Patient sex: M
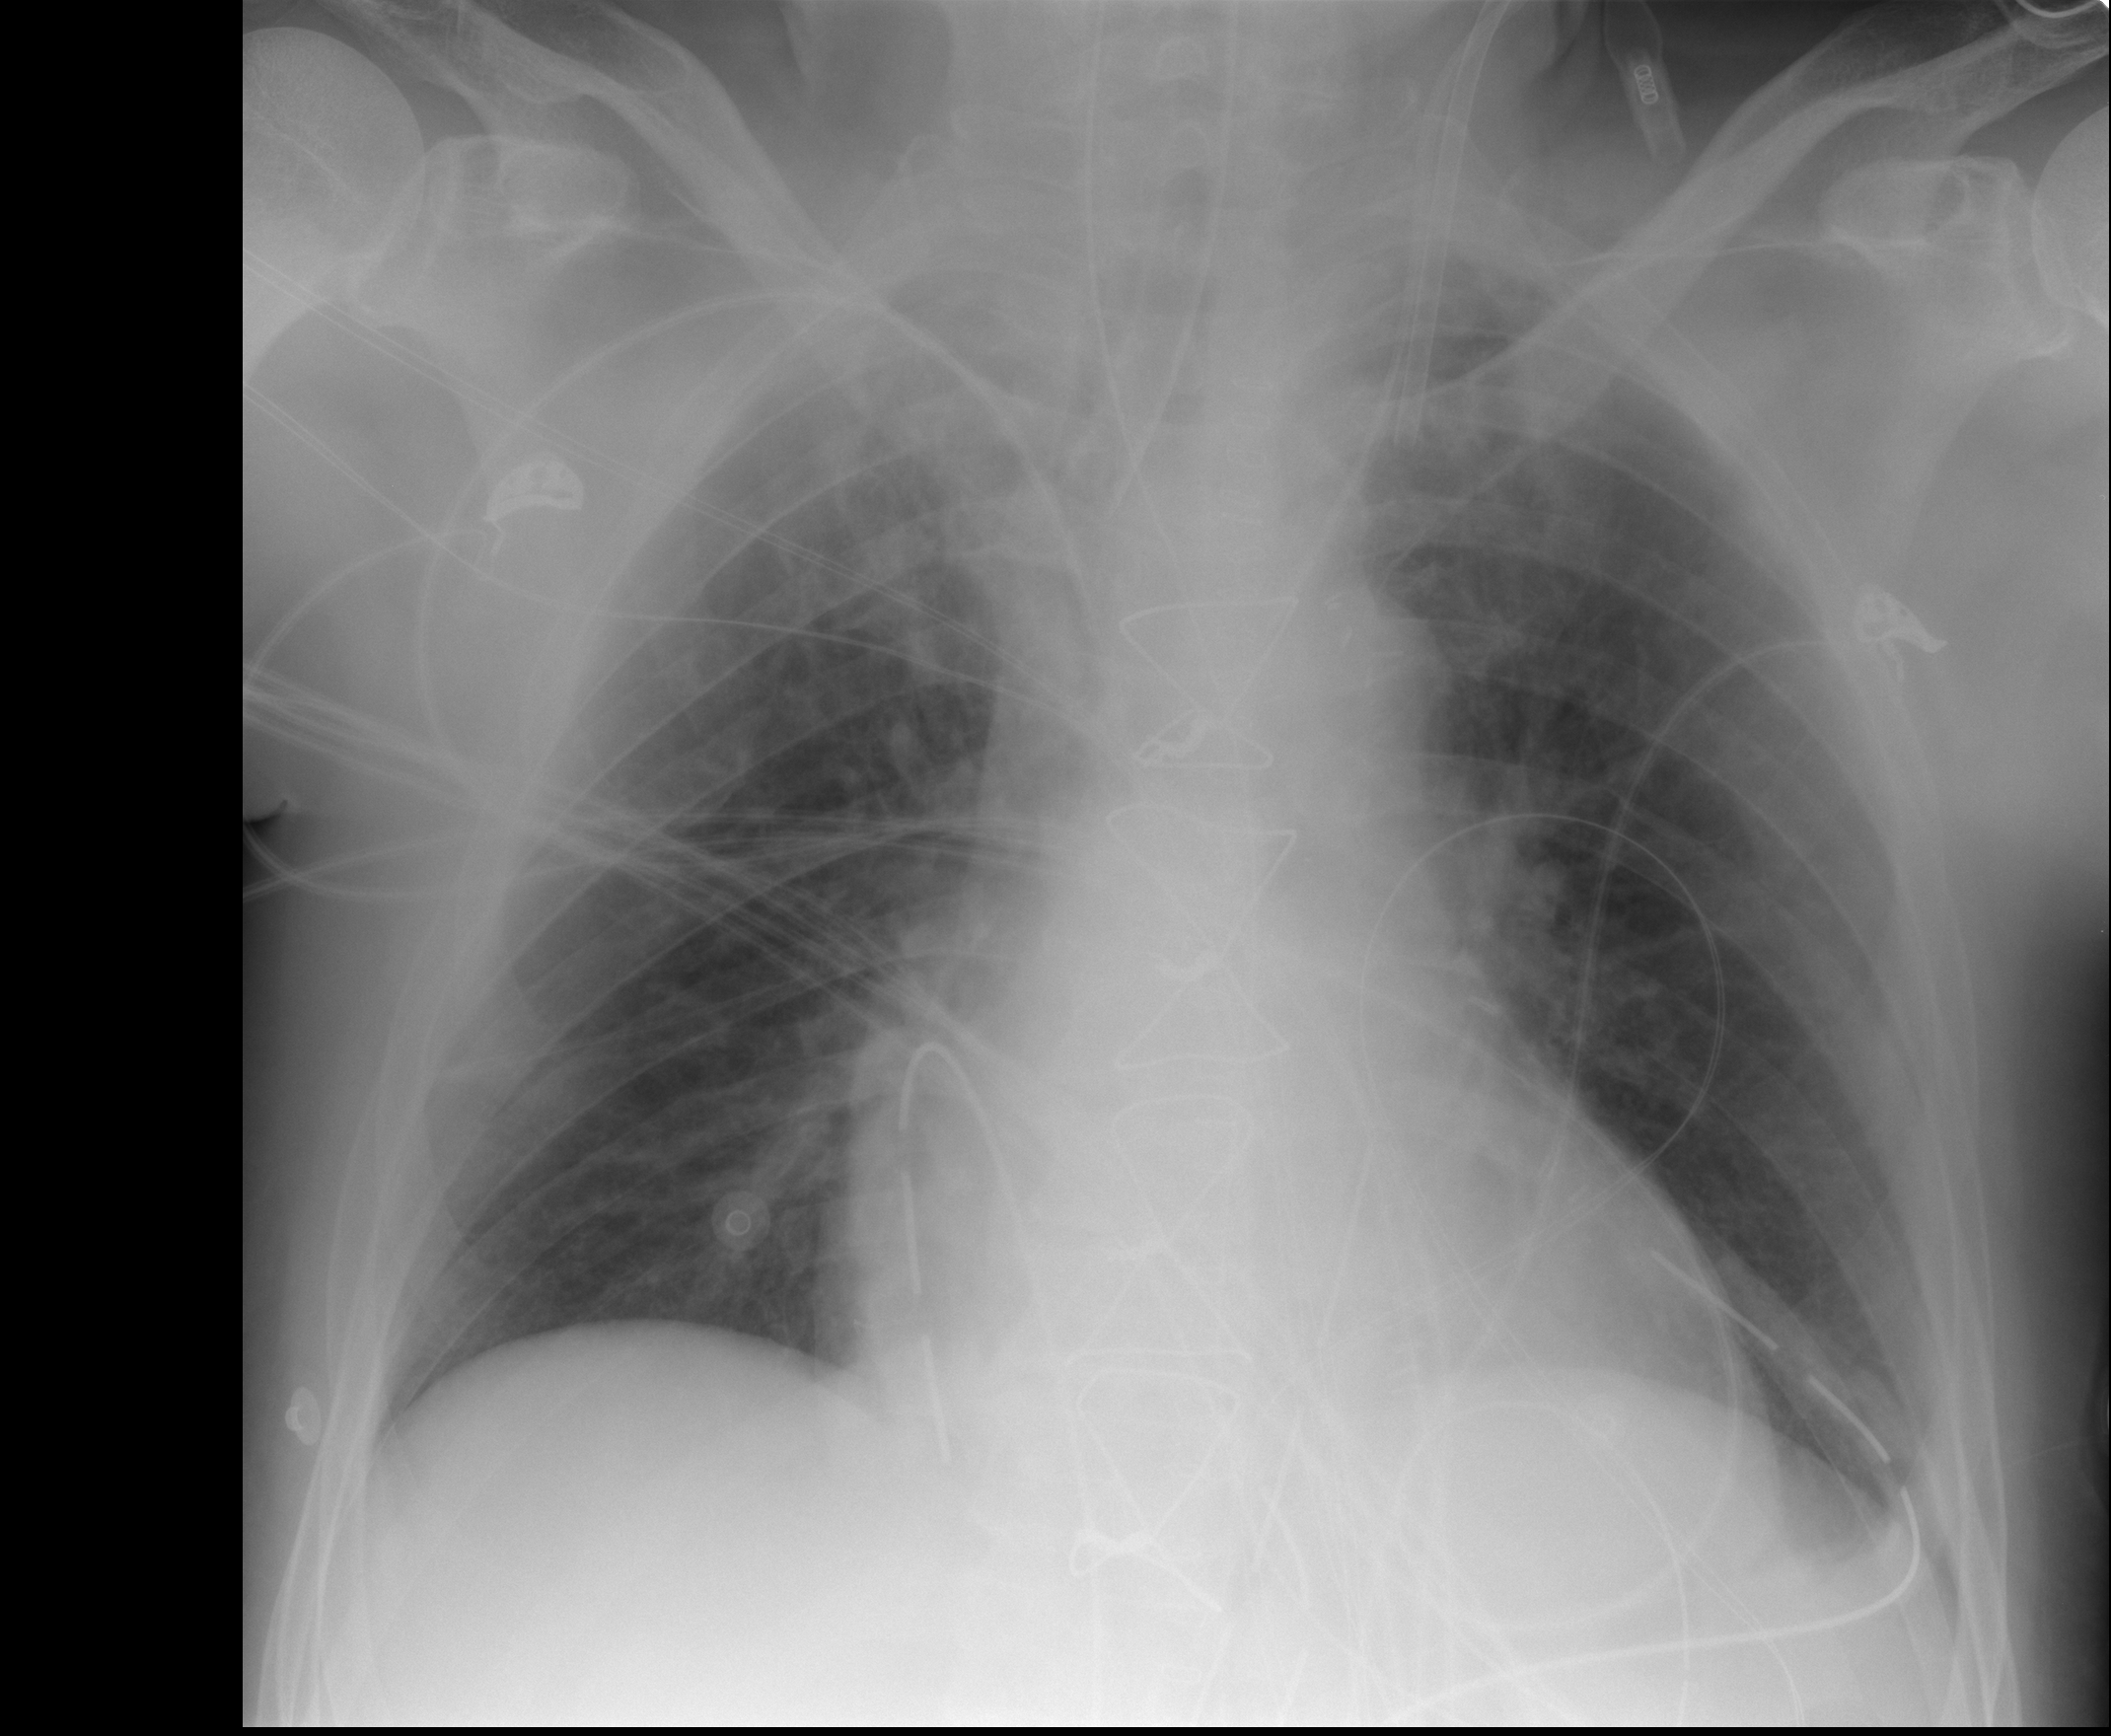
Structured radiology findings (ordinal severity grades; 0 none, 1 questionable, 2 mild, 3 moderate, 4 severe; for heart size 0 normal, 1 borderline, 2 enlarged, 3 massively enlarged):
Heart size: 0
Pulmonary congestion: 1
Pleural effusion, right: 0
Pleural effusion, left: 0
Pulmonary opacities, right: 0
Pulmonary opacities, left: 0
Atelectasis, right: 0
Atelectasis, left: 0